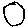
Label: circle